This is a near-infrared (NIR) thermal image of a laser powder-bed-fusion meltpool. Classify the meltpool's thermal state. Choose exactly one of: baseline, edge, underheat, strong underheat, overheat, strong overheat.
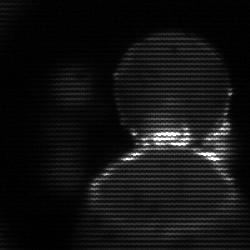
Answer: edge